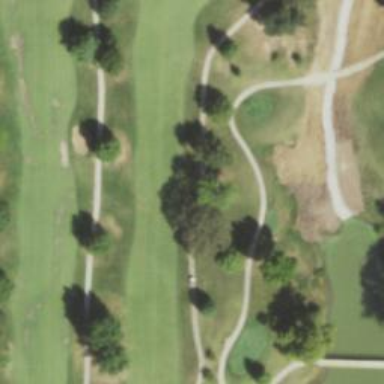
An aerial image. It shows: Service road used as golf cart path.